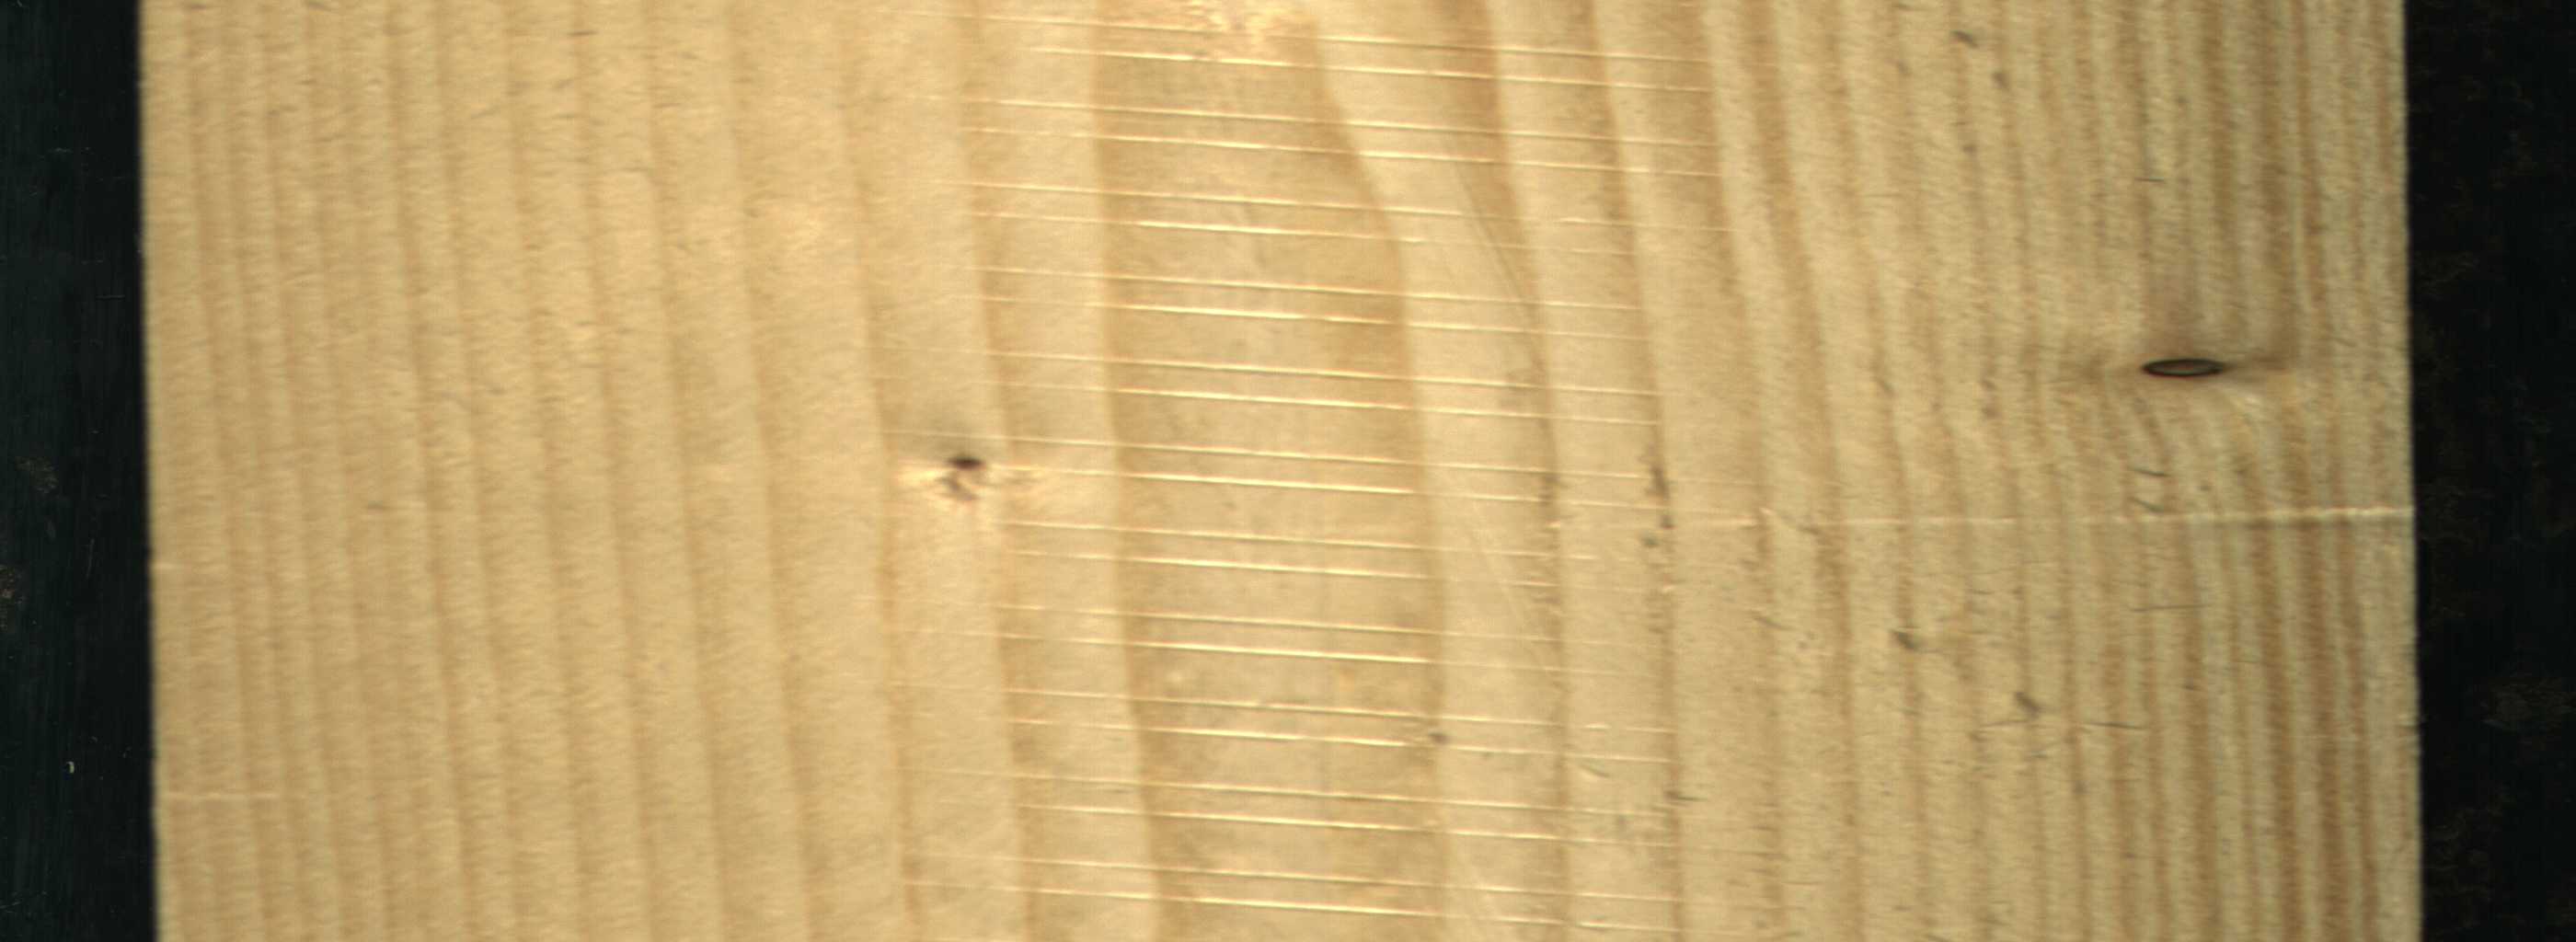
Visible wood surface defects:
Dead_Knot
Dead_Knot